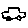
Label: car